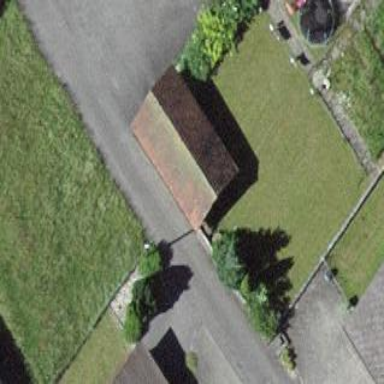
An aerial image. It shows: Garage building.